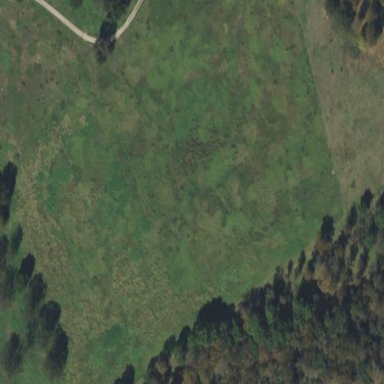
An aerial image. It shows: Agricultural meadow.